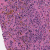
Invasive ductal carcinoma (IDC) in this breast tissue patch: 0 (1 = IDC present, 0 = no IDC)